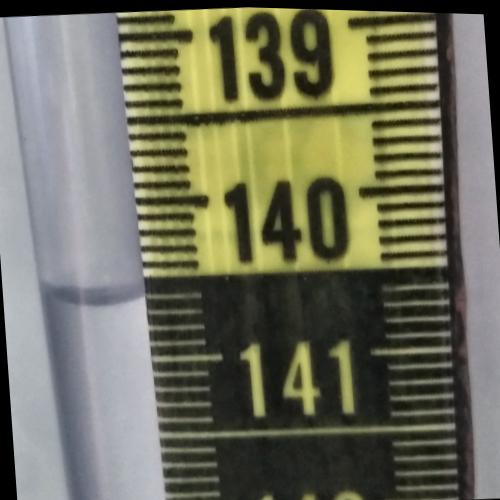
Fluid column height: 140.6 cm